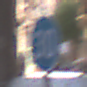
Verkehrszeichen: VorgeschriebeneMindestgeschwindigkeit
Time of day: MorningAfternoon
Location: Outdoor (Urban)
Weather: PartlyCloudy
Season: NotSpecified
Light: Natural